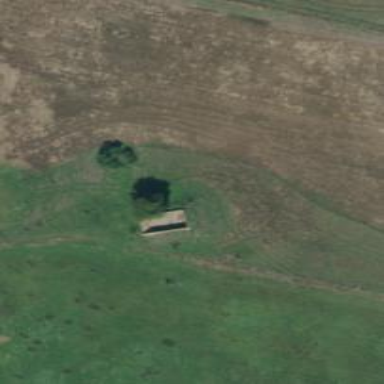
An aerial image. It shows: Military bunker.